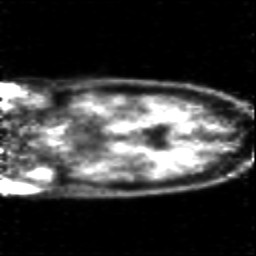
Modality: PET
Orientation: coronal
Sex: female
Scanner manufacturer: siemens